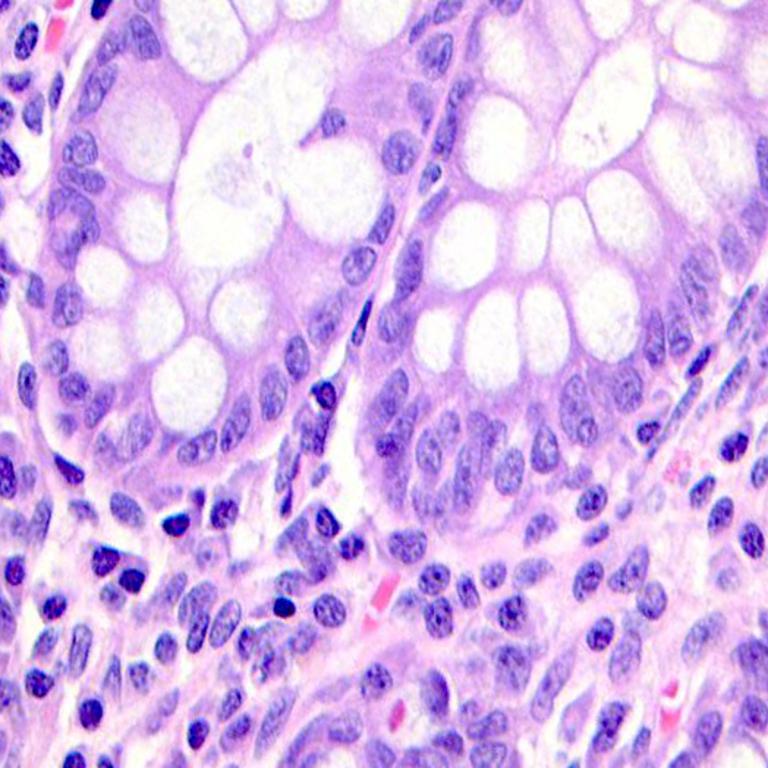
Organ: colon
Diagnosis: benign